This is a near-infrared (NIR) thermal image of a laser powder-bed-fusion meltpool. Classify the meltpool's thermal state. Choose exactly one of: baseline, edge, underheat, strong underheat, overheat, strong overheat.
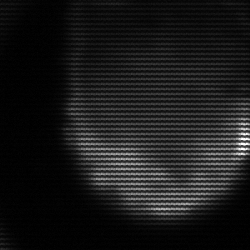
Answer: edge